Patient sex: F
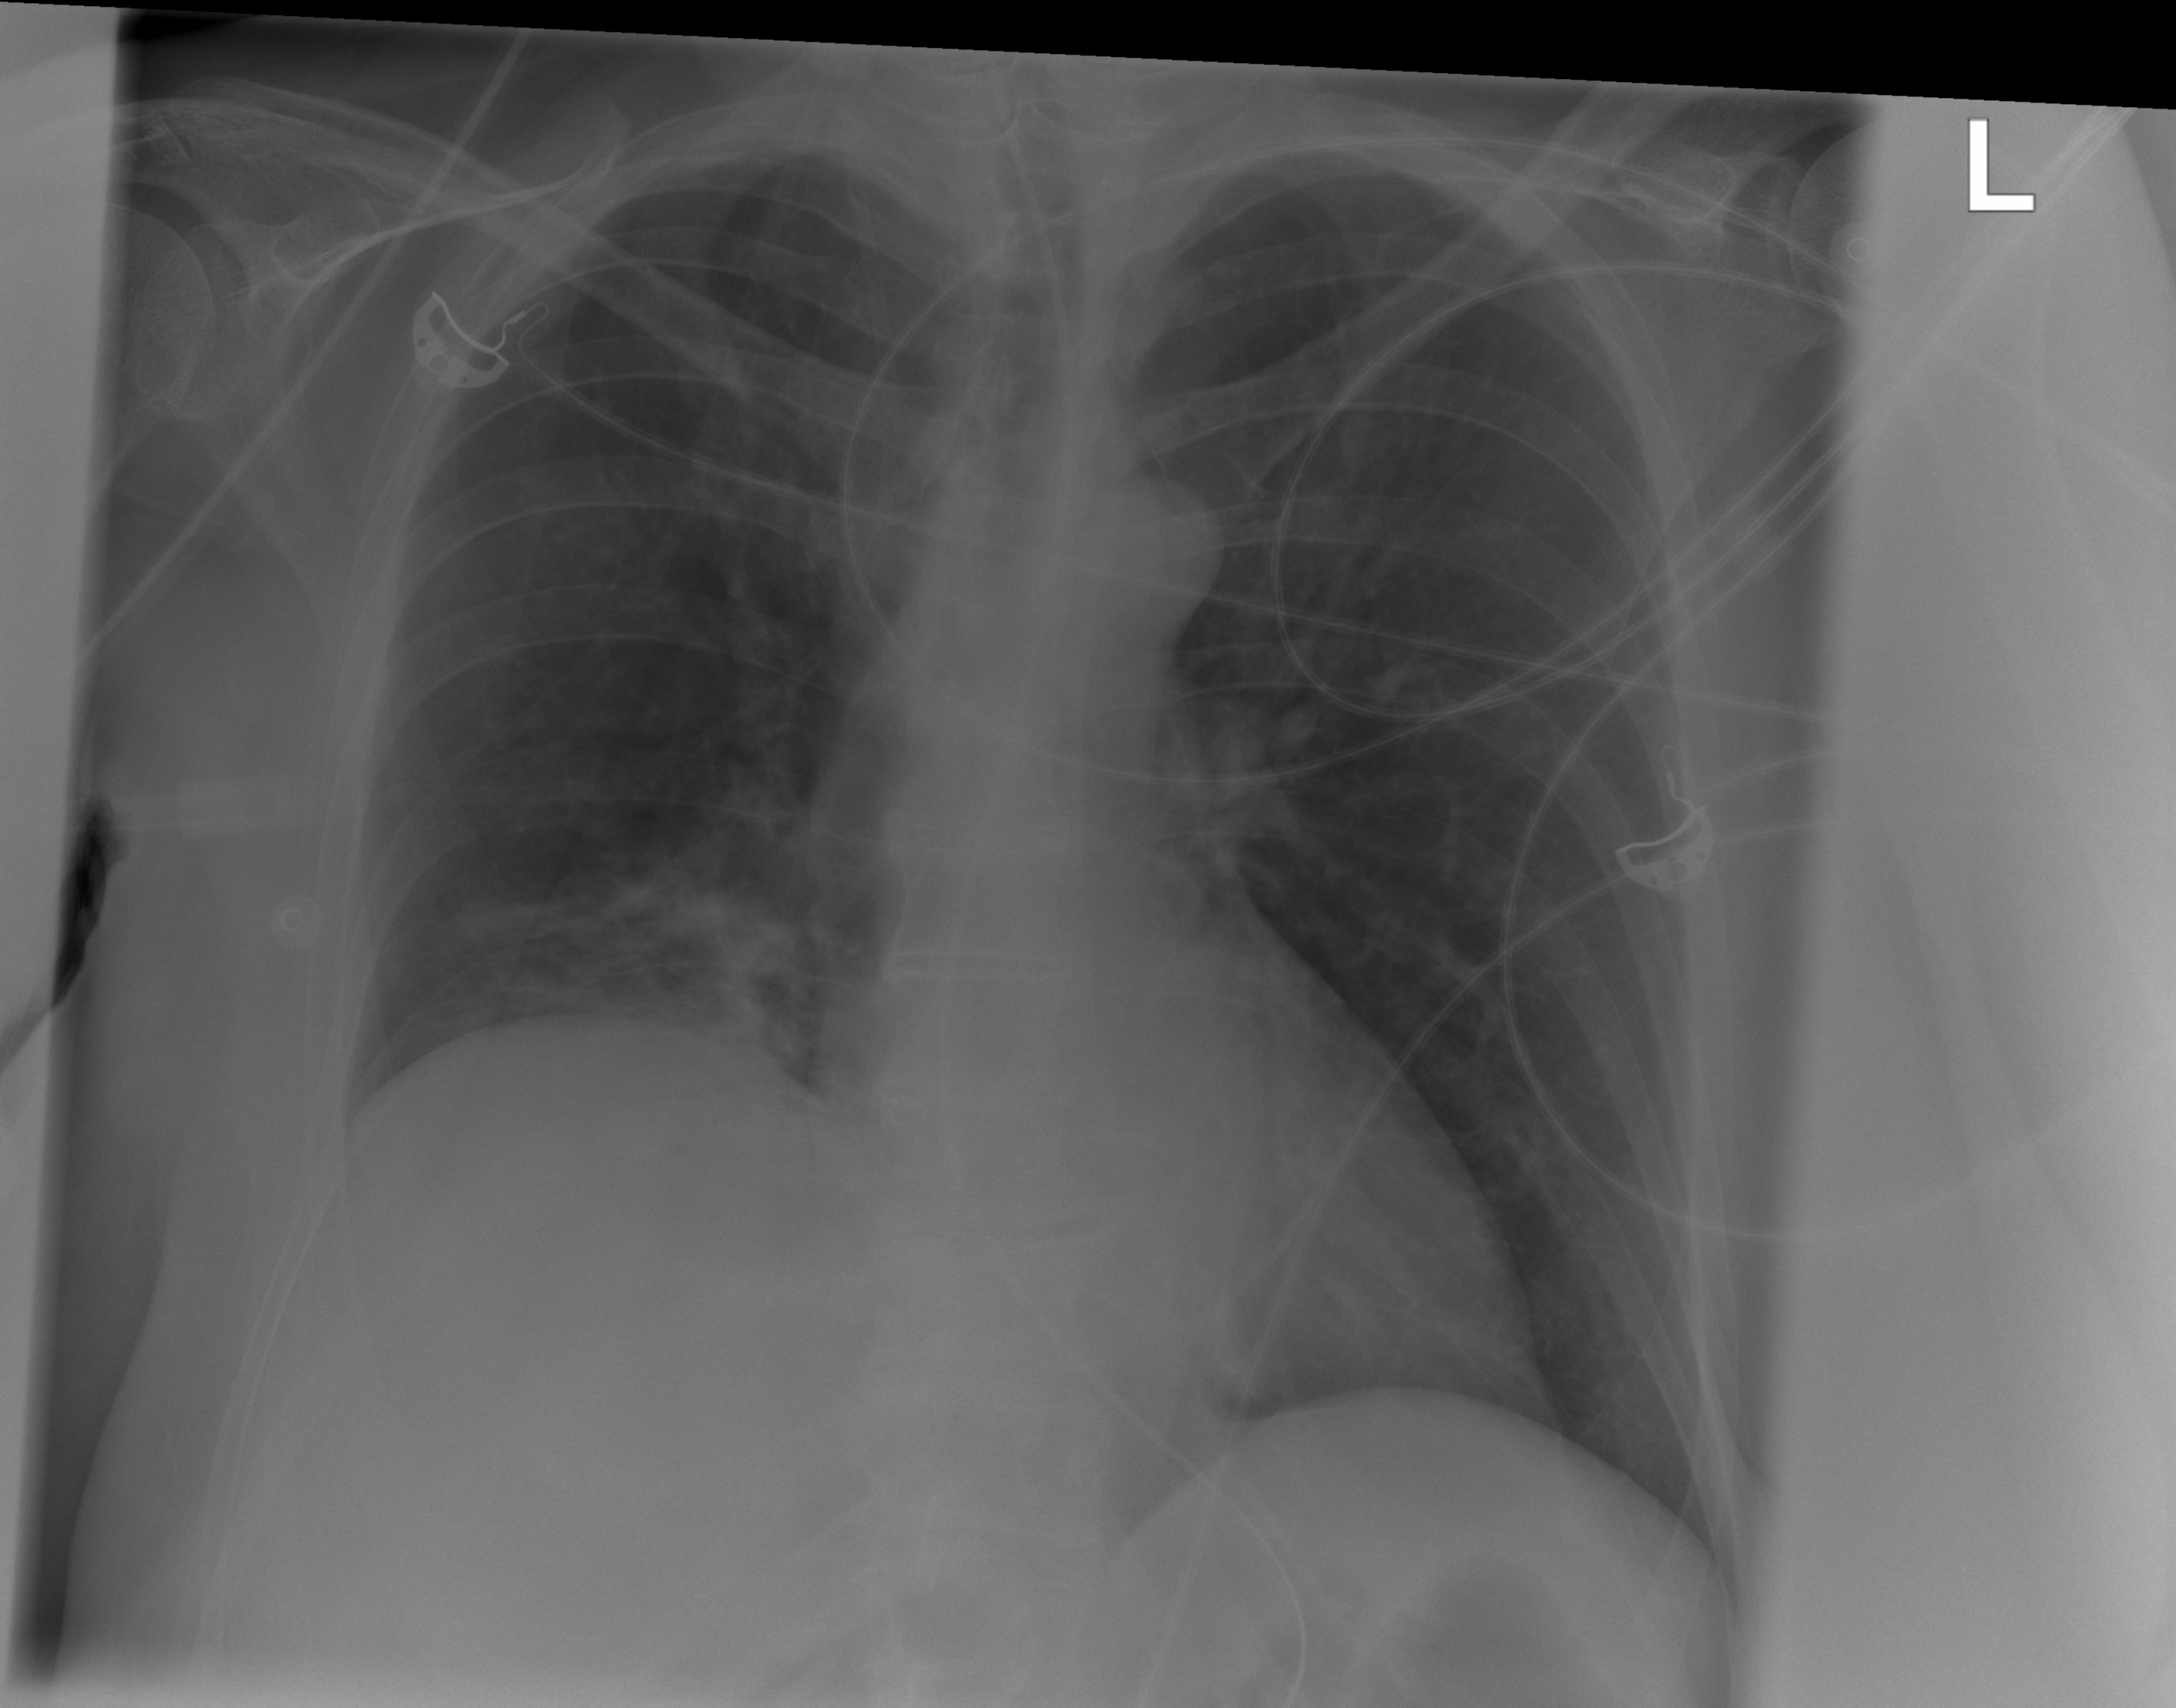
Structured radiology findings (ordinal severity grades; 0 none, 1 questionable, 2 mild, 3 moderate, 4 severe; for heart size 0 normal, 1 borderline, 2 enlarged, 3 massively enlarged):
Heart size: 0
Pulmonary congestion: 0
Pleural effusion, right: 1
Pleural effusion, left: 0
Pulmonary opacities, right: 3
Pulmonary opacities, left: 0
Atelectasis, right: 2
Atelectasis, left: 0